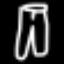
Label: pants